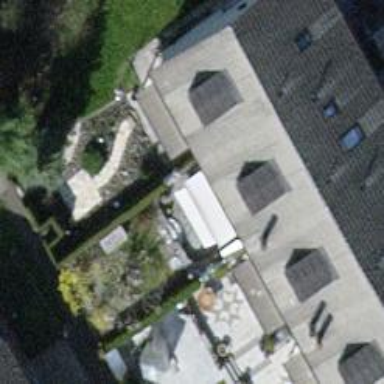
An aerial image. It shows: Semidetached house.